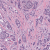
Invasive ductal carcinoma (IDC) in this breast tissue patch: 1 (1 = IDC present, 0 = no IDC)